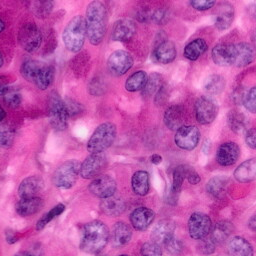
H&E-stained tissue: Pancreatic